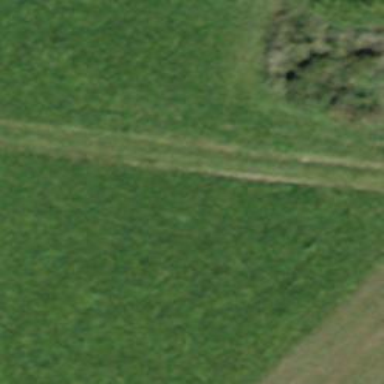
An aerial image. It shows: Path covered with grass.